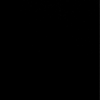
Label: dusty